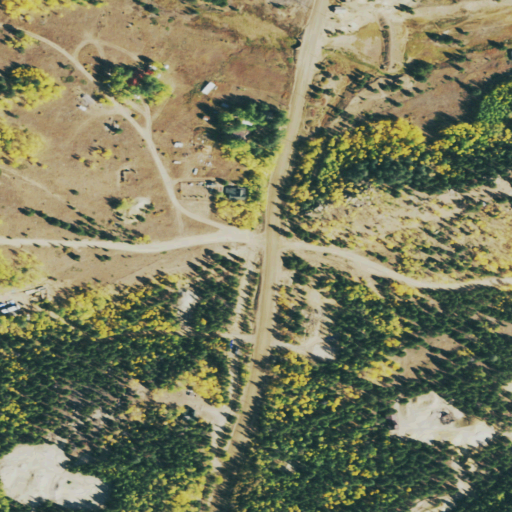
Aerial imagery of valley in Colorado named Davenport Gulch containing shrub, evergreen forest, open development, and low intensity development